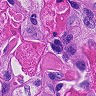
Metastatic tissue present: yes